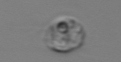
Label: Amoeba